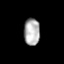
Tissue: prostate
Cell type: T cells
Senescence score: 0.7844
Nuclear area (px): 423
Mean DAPI intensity: 174.515